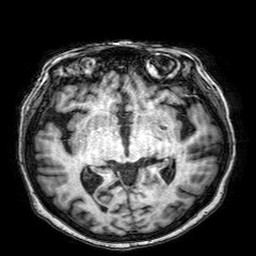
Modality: T1w
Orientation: coronal
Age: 74
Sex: female
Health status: healthy
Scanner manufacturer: philips
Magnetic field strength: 3 T